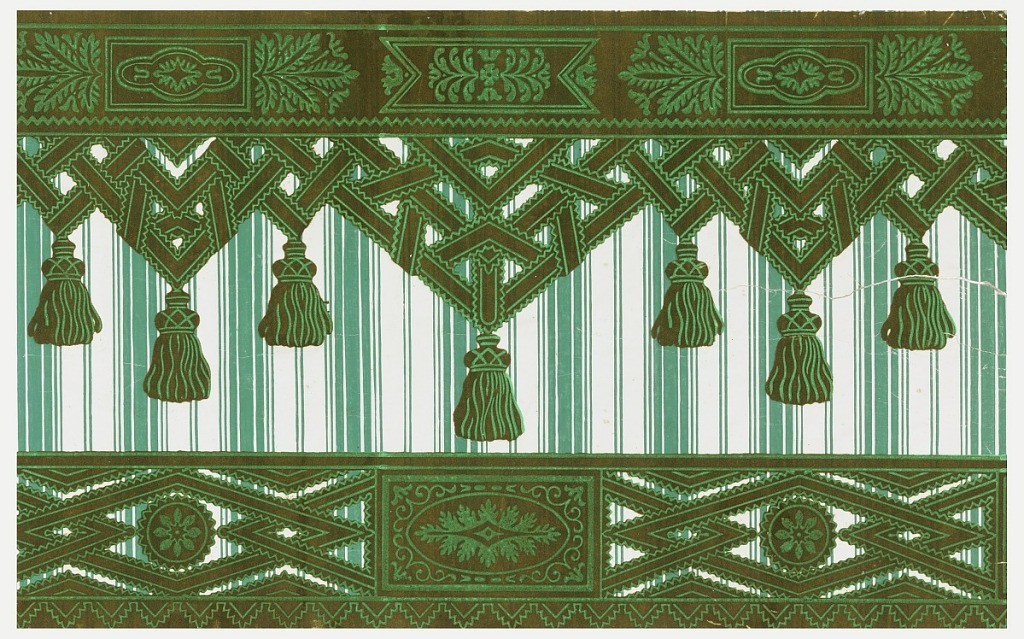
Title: Border
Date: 1860–1890
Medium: Block printed and flocked on continuous paper
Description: Top and bottom borders with design imitating passementerie or drapery. Borders are printed on a striped sidewall paper. Printed in green flock and overprinted with brighter green, the top border is formed by intertwined lace or ribbon, forming sharp angles, with pendent tassels. Above this is a wider band of gimp or fancy ribbon. The bottom border is composed of the same lace or ribbon forming sharp diamond shapes. Within the diamond framework is a rosette. Between the diamond shapes is a patera within a rectangular framework. The sidewall is bands of stripes, alternating wide and narrow.